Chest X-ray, PA view. Patient: 61 years old, sex M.
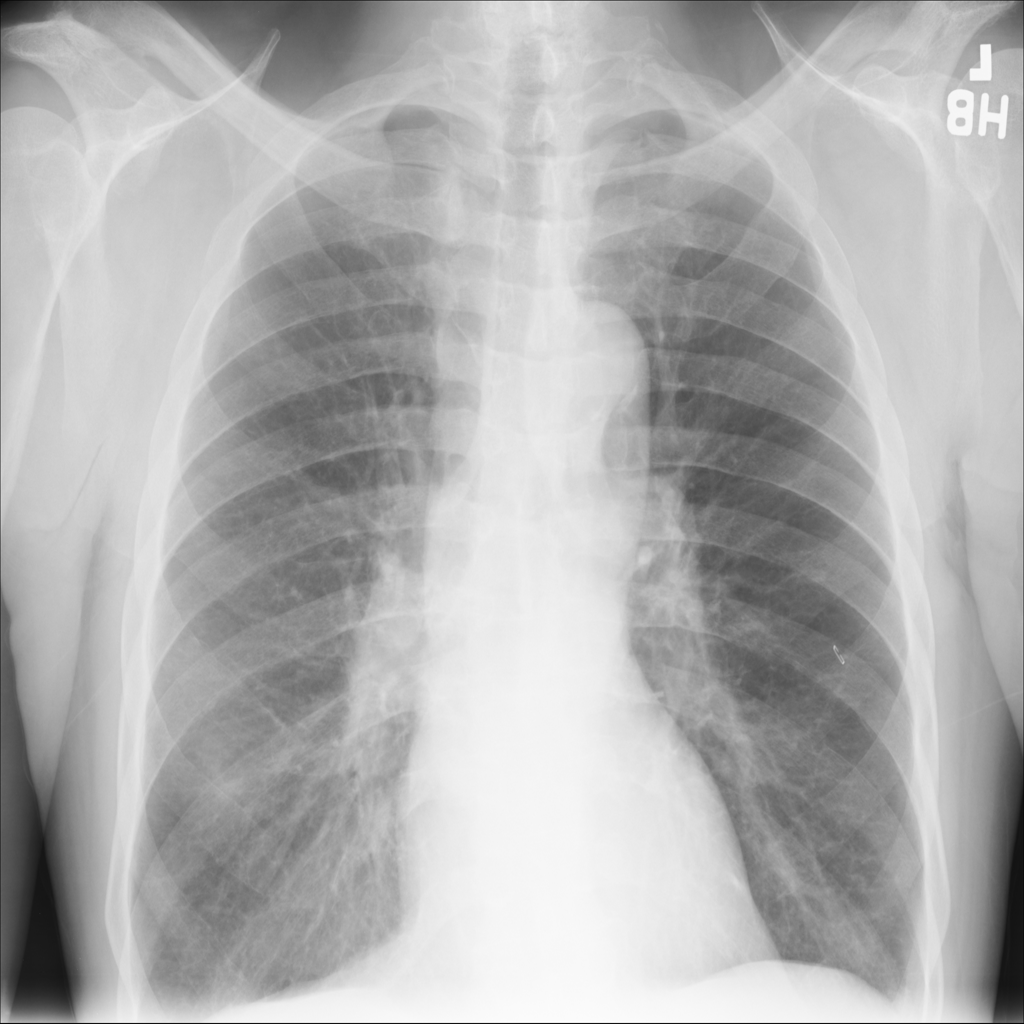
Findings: No Finding